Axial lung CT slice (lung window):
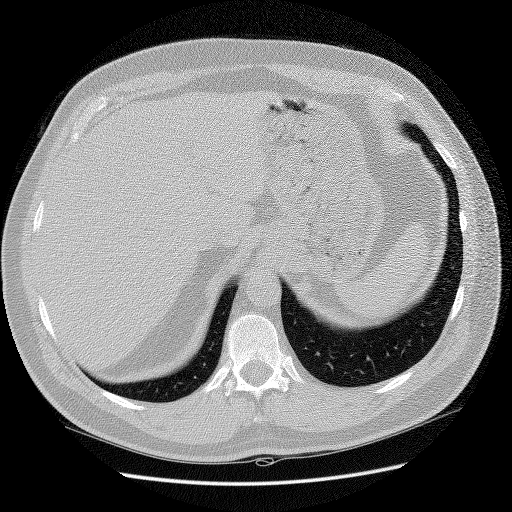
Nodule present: no